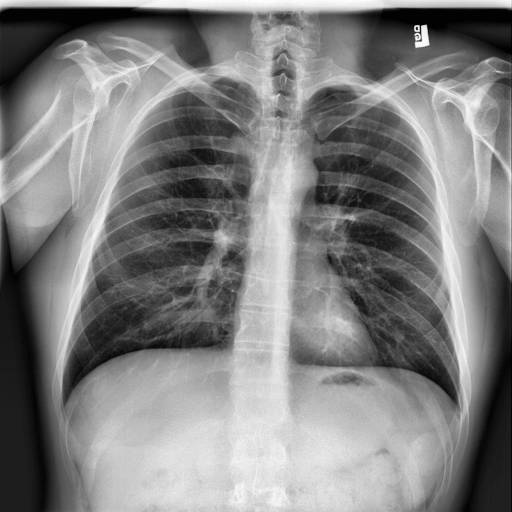
Finding: NORMAL